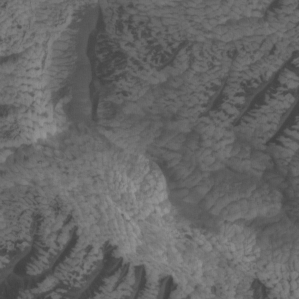
Label: non_frost